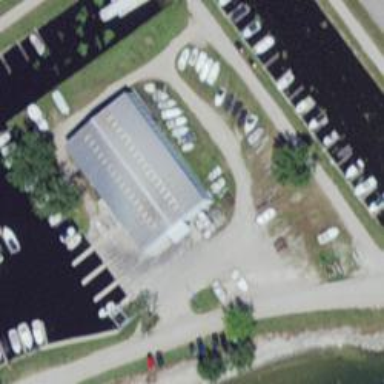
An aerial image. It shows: Marina on leisure land.